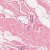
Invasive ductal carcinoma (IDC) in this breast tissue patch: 0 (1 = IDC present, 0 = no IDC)